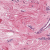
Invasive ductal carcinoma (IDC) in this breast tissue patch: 0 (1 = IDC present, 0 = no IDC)